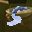
Label: 5